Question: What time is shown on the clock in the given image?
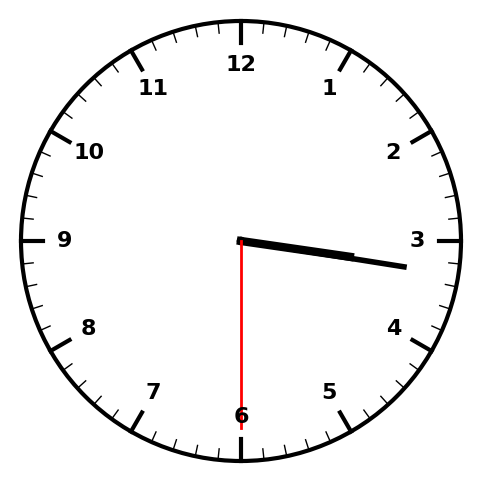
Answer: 03:16:30